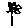
Label: flower